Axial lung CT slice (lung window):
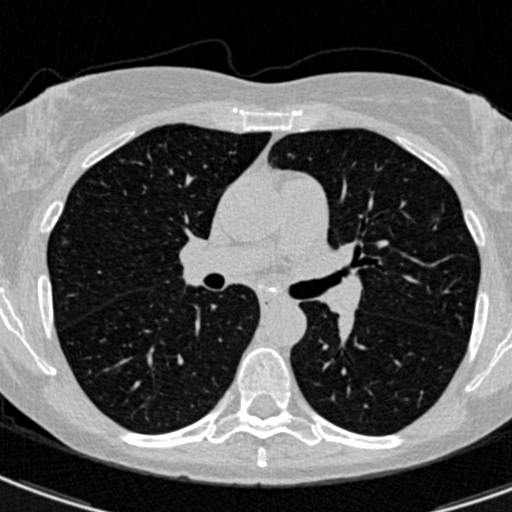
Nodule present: no